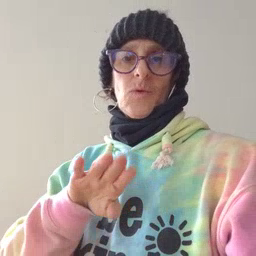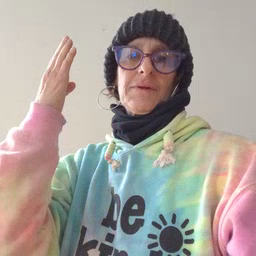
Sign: open